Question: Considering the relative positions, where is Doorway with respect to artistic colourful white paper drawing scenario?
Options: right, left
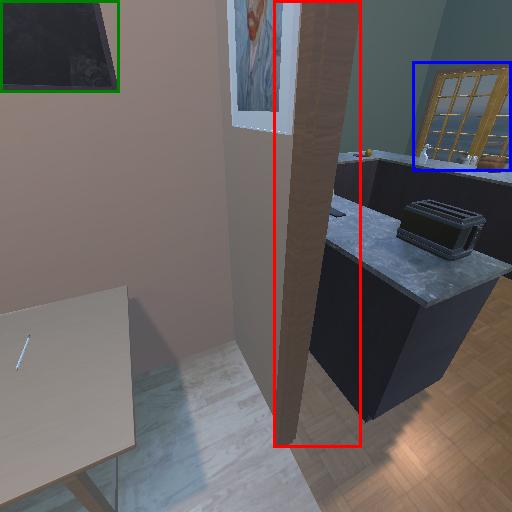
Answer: right